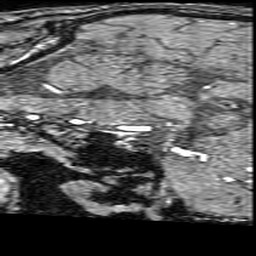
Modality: angio
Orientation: sagittal
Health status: ill
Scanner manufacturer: philips
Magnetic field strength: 3 T
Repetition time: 0.01835 s
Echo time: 0.003406 s